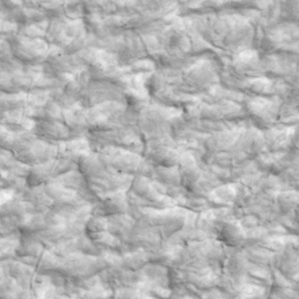
Label: non_frost